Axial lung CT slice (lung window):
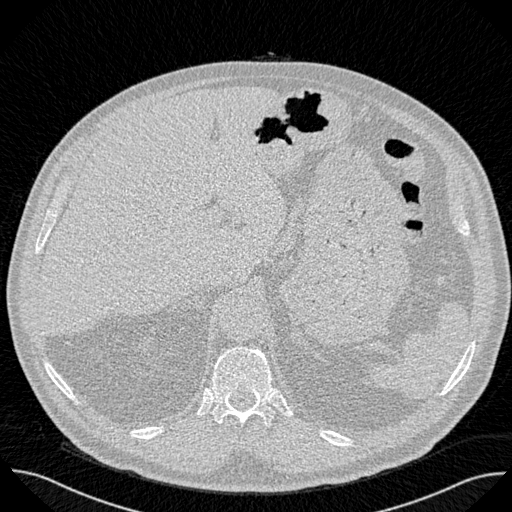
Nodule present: no